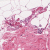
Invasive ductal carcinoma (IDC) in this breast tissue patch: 0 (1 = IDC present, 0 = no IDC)